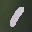
Label: 1